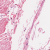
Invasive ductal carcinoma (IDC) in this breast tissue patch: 0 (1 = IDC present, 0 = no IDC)